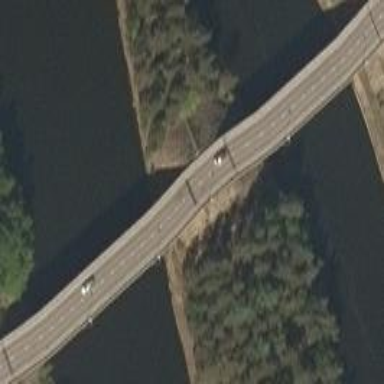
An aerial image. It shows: Man-made bridge.